Aerial crown-view tile of a tropical tree (Barro Colorado Island, Panama), acquired 20241216:
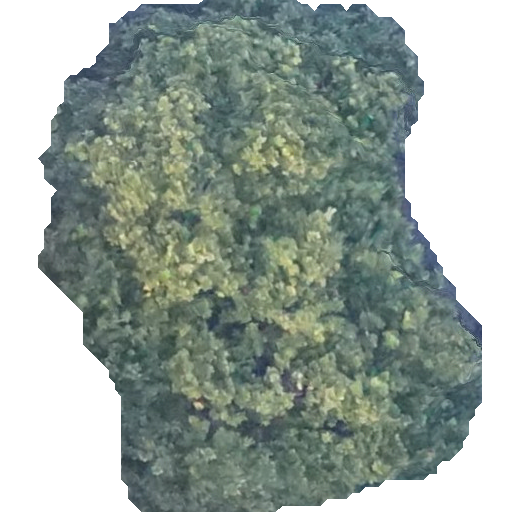
Species: Anacardium excelsum
GBIF accepted scientific name: Anacardium excelsum
Crown area: 256.756 m²